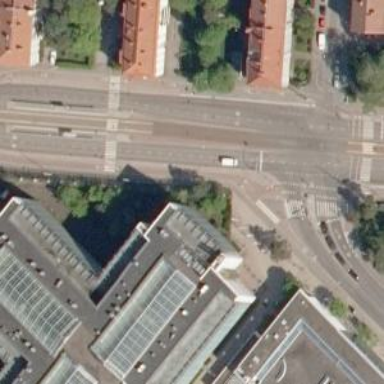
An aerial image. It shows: Tram railway with complete segregation. The railway is electrified with contact line.